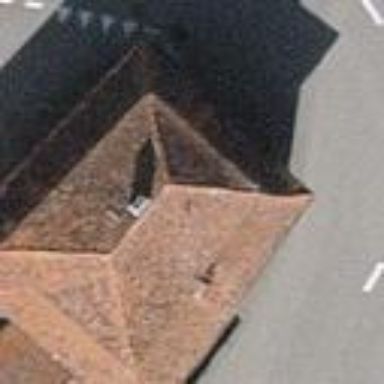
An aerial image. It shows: Simple house.